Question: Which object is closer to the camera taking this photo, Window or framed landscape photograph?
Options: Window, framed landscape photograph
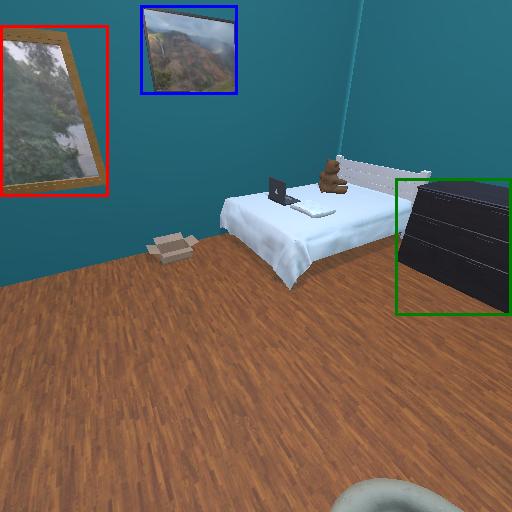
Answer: Window